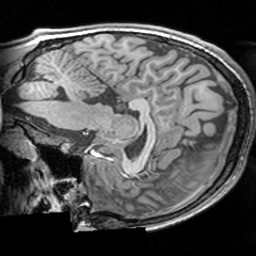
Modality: T1w
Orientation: sagittal
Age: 18
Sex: male
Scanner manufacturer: siemens
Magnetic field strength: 3 T
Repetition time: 1.63 s
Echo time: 0.00311 s